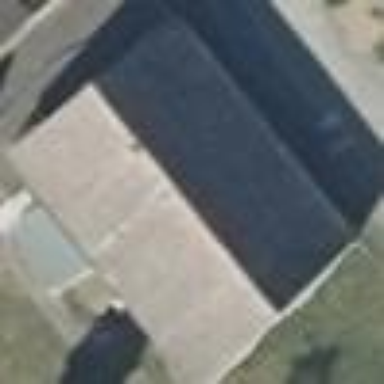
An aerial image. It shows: Grey house with flat roof.